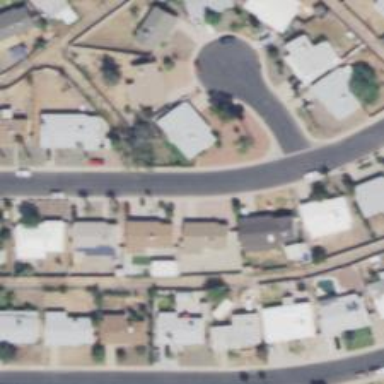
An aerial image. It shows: Alleyway designated as service road.